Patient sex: F
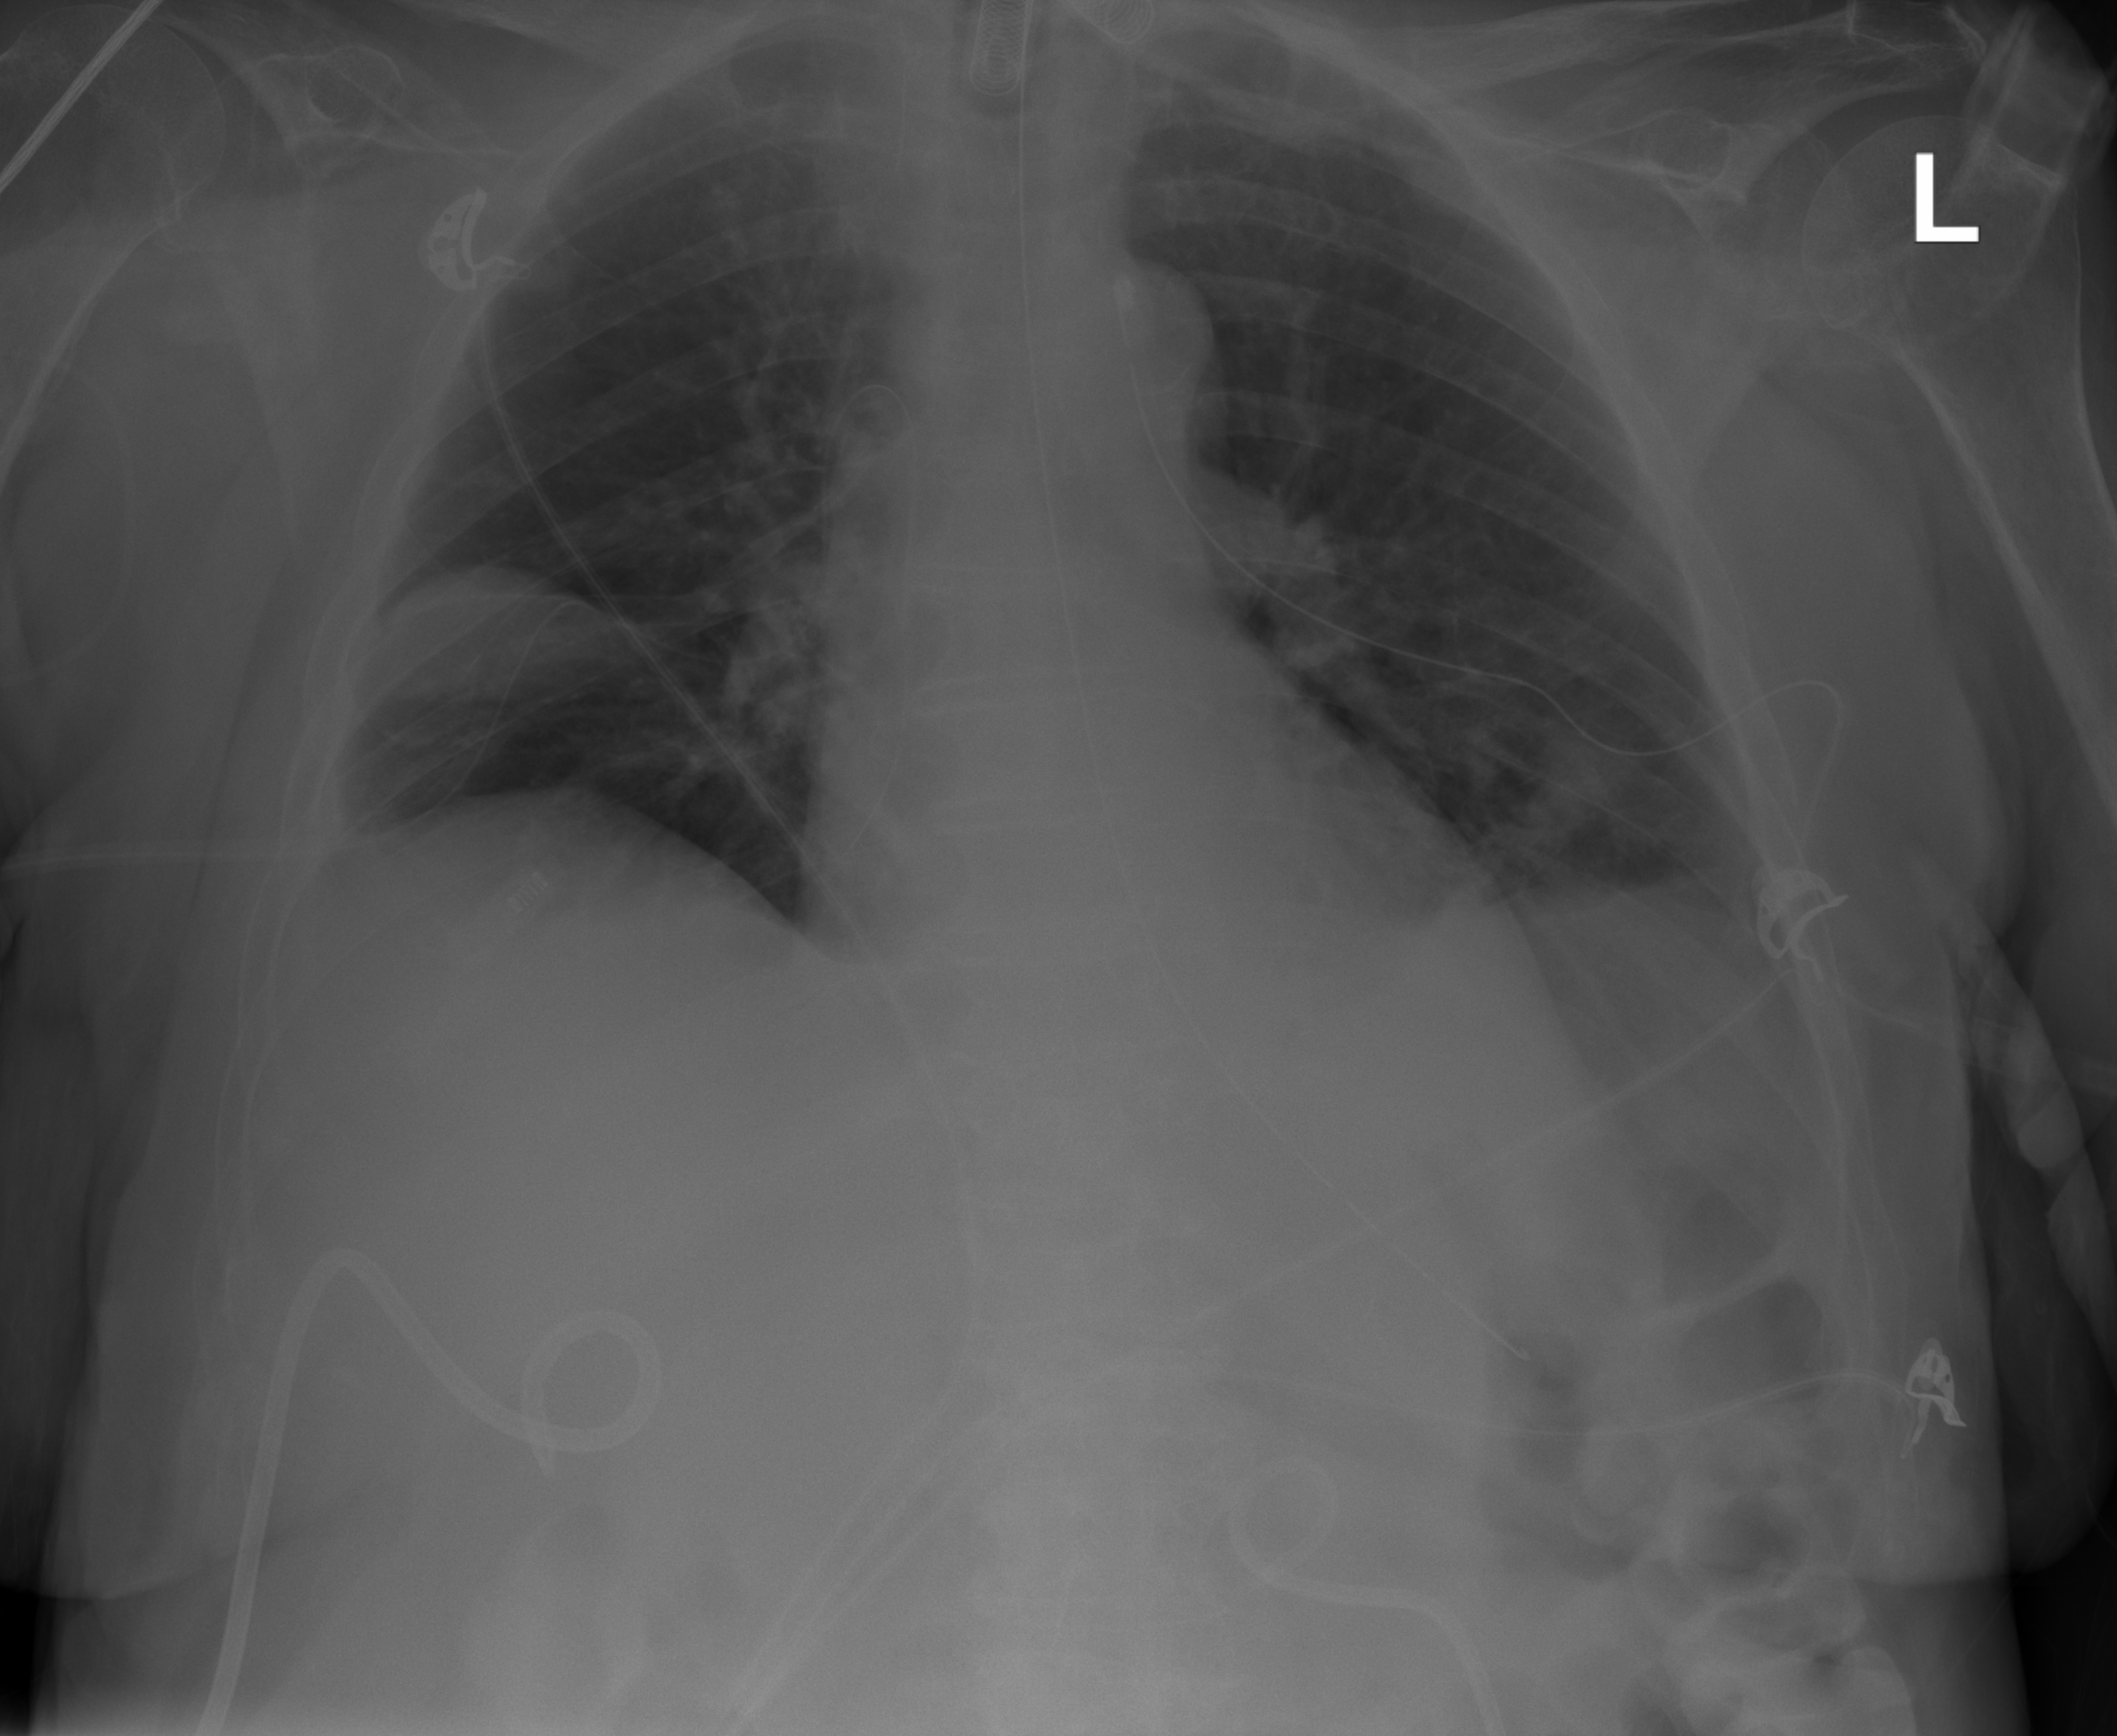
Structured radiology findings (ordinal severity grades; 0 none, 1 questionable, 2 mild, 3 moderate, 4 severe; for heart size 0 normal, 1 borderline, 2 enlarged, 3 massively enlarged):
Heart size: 1
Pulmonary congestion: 2
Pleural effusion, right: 2
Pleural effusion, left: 3
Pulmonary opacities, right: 0
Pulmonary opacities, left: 0
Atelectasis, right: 2
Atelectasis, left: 2